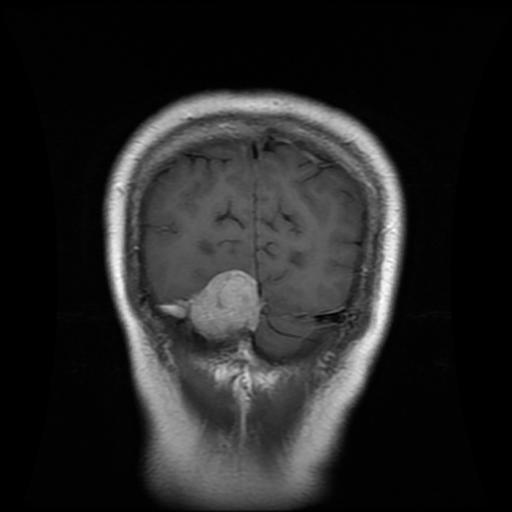
Label: meningioma